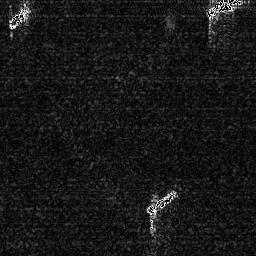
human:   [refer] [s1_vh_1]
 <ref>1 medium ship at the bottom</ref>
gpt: <box>[[55, 73, 69, 84, 0]]</box>